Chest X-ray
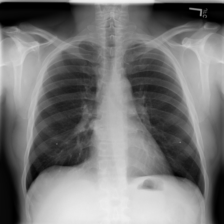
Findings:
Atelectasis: negative
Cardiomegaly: negative
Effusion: negative
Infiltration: negative
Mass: negative
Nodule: negative
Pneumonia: negative
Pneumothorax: negative
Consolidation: negative
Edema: negative
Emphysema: negative
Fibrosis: negative
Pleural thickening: negative
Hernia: negative